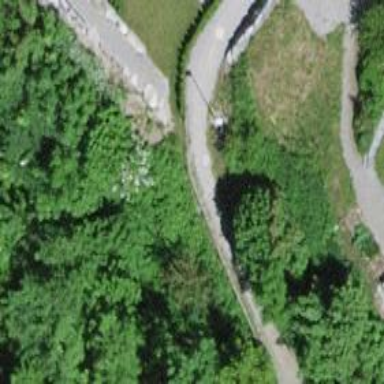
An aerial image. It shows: Footway with fine gravel surface.